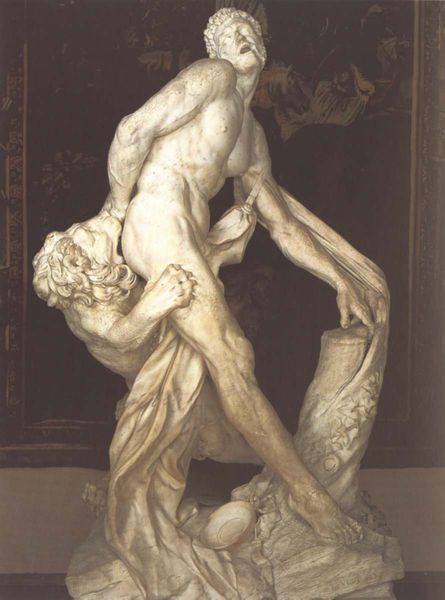
Titel: Milon von Kroton
Künstler: Pierre Puget
Institution: Paris, Louvre
Schlagwörter: angriff, baum, fuß, hand, kampf, mann, nackt, umhang, marmor, männer, tuch, stein, teller, baumstamm, figur, haare, stoff, skulptur, statue, beine, mähne, bein, hintern, oberschenkel, antike, krallen, antik, schmerz, teufel, griechisch, sage, löwe, grieche, herkules, schrei, beissen, baumstumpf, biss, herakles, tatze, bildhauer, statur, pranke, bis, prnake, fällt, kerkules